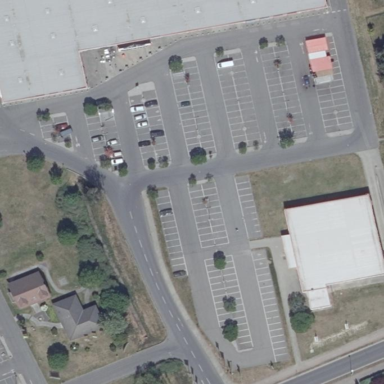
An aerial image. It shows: Parking area with surface.